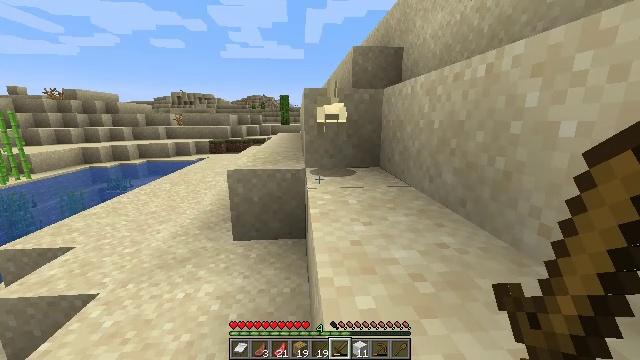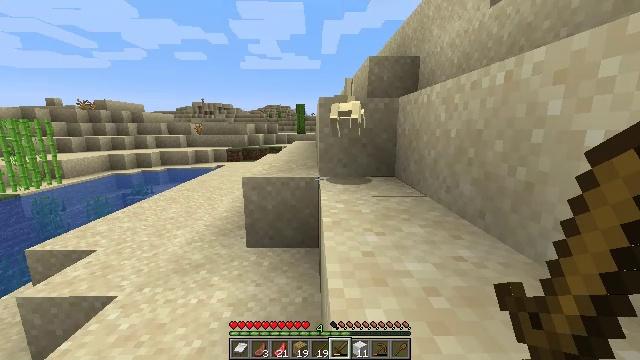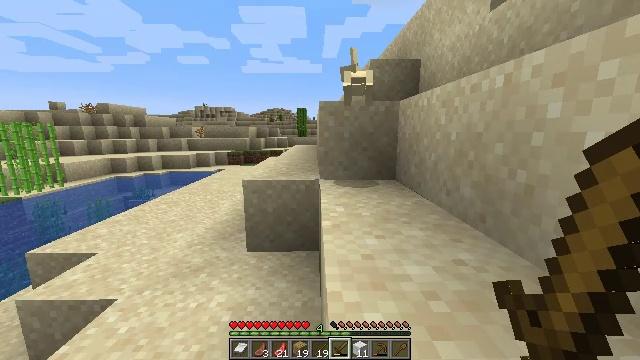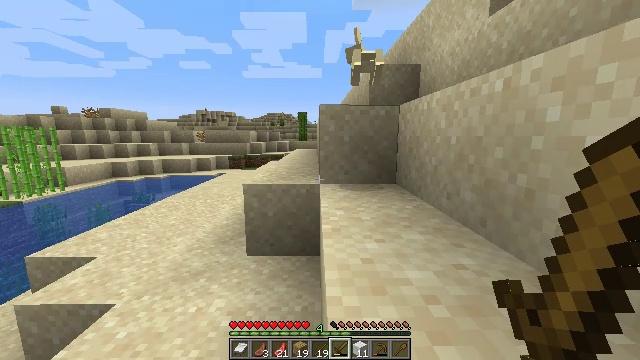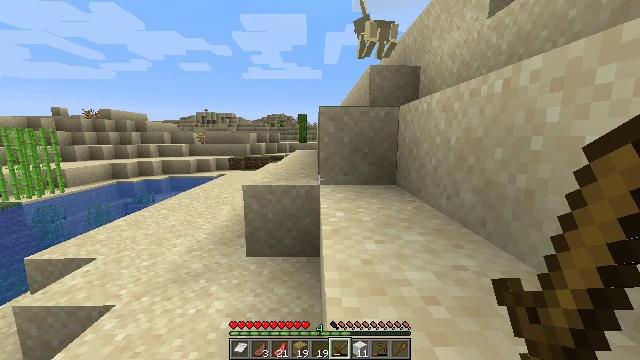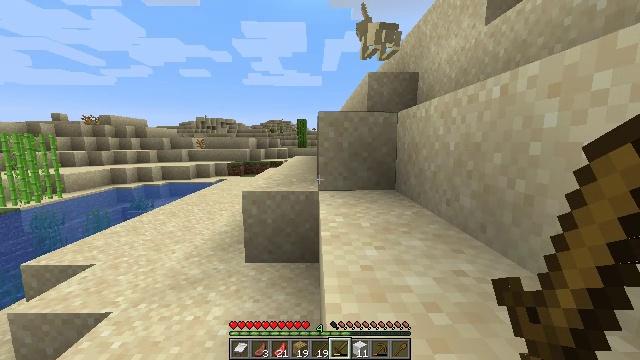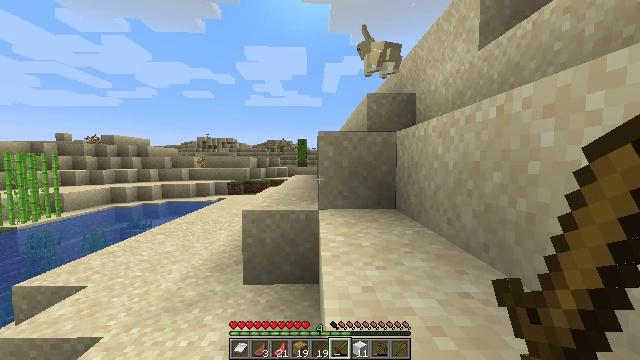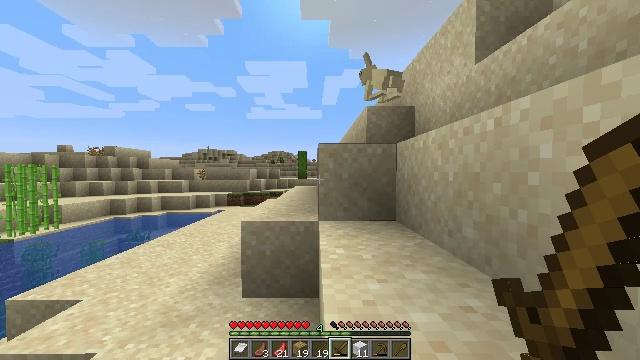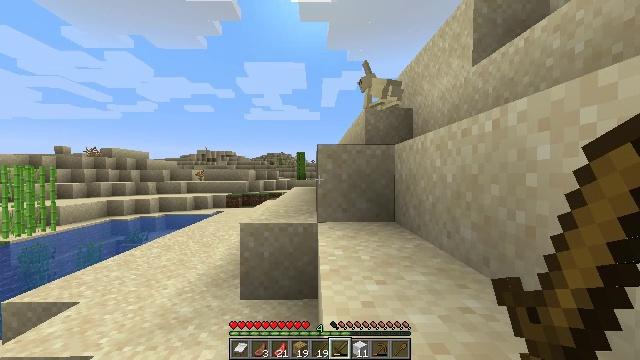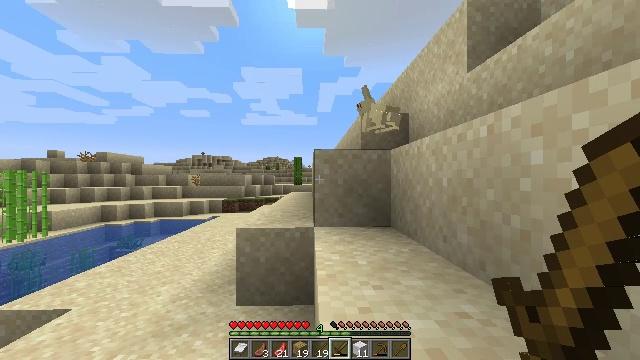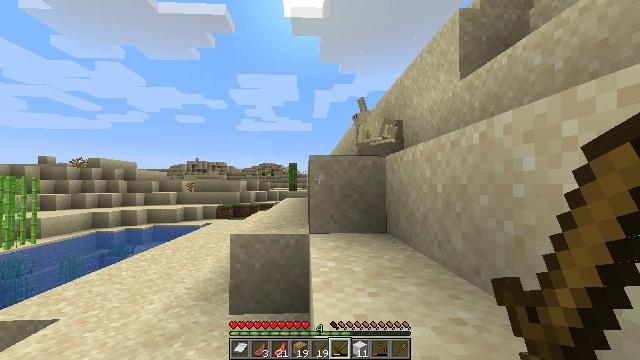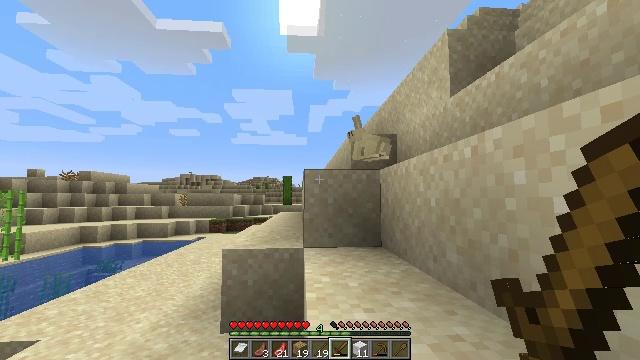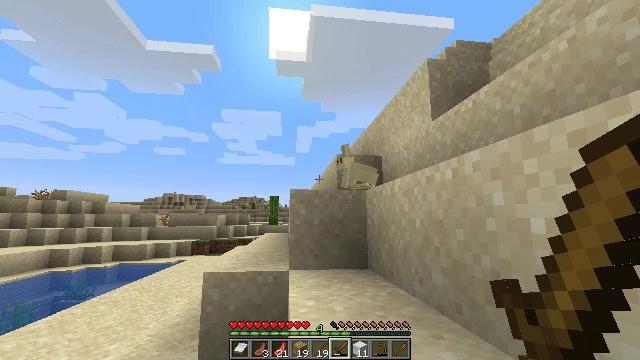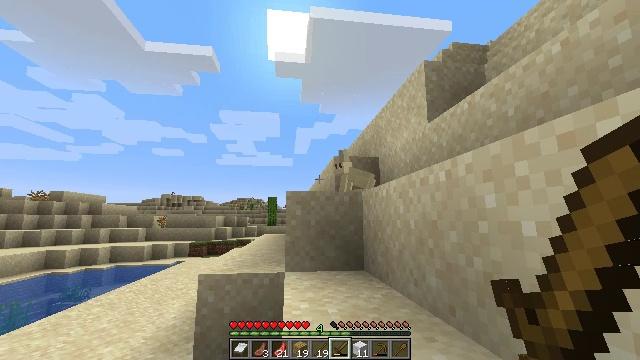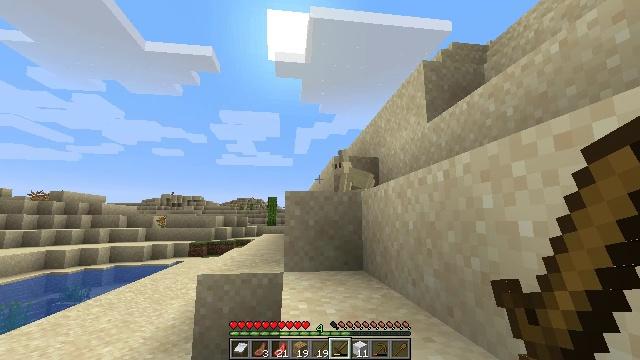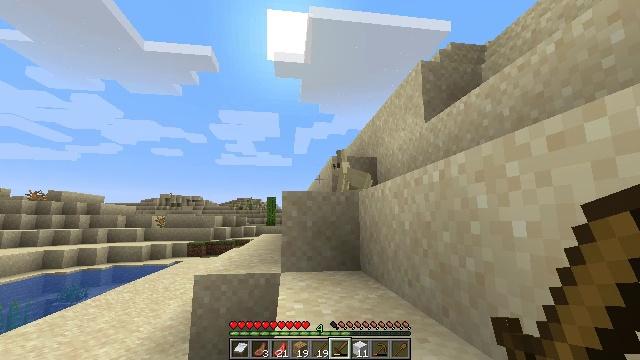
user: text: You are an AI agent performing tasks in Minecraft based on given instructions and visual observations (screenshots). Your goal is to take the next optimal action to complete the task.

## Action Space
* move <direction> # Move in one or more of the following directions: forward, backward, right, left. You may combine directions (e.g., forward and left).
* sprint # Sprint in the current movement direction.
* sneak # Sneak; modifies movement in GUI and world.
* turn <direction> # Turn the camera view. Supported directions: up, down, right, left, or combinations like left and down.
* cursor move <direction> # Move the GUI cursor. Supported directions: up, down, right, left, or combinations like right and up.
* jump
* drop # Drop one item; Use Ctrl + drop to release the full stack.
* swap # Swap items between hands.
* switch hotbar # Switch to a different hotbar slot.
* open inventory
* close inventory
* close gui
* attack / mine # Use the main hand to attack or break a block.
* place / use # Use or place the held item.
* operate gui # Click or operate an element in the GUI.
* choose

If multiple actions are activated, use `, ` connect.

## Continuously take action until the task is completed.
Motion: motion action
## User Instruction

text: Hunt animals.
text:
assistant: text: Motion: turn left and up
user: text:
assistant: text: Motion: no_op
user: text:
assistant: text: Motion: no_op
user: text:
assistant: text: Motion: no_op
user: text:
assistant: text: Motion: turn up
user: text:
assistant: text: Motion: turn up
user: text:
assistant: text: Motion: turn up
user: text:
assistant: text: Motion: no_op
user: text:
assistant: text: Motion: turn up
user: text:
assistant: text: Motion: turn right and up
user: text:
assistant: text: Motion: move forward, turn right and up
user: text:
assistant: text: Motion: move forward, turn right and up
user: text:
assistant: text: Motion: move forward
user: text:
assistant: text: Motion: move forward
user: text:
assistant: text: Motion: move forward, attack / mine
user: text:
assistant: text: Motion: move forward, attack / mine
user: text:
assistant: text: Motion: move forward, attack / mine
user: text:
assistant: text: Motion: move forward, attack / mine
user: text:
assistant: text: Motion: move forward
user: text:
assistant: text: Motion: move forward
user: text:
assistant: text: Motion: move forward
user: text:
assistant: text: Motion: move forward, turn right
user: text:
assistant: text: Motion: move forward, attack / mine
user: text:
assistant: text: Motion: move forward, attack / mine
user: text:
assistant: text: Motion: move forward, attack / mine
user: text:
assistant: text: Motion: move forward, attack / mine
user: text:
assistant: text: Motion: move forward
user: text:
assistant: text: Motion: move forward, attack / mine
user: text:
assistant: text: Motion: move forward, attack / mine
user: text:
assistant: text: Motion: move forward, attack / mine